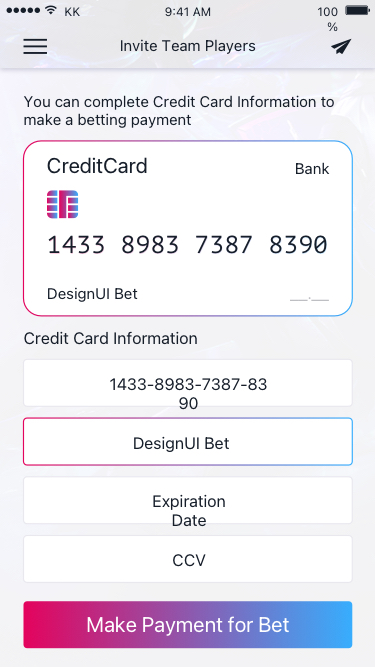
Text in this UI design:
Make Payment for Bet
You can complete Credit Card Information to make a betting payment
Credit Card Information
1433-8983-7387-8390
DesignUI Bet
Expiration Date
CCV
CreditCard
Bank
1433 8983 7387 8390
__.__
DesignUI Bet
Invite Team Players
9:41 AM
KK
100%